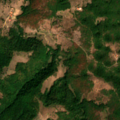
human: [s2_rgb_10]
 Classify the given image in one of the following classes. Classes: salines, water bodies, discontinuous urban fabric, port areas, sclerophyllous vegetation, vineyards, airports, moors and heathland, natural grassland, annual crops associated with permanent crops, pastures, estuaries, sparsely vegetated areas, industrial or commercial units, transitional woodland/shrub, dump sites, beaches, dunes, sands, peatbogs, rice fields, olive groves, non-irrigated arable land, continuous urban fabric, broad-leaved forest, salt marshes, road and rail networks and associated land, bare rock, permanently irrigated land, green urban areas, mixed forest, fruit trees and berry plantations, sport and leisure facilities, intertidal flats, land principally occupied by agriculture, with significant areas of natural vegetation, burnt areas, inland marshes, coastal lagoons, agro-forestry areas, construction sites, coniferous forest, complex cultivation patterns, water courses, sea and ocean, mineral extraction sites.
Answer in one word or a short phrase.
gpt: complex cultivation patterns, land principally occupied by agriculture, with significant areas of natural vegetation, broad-leaved forest, transitional woodland/shrub